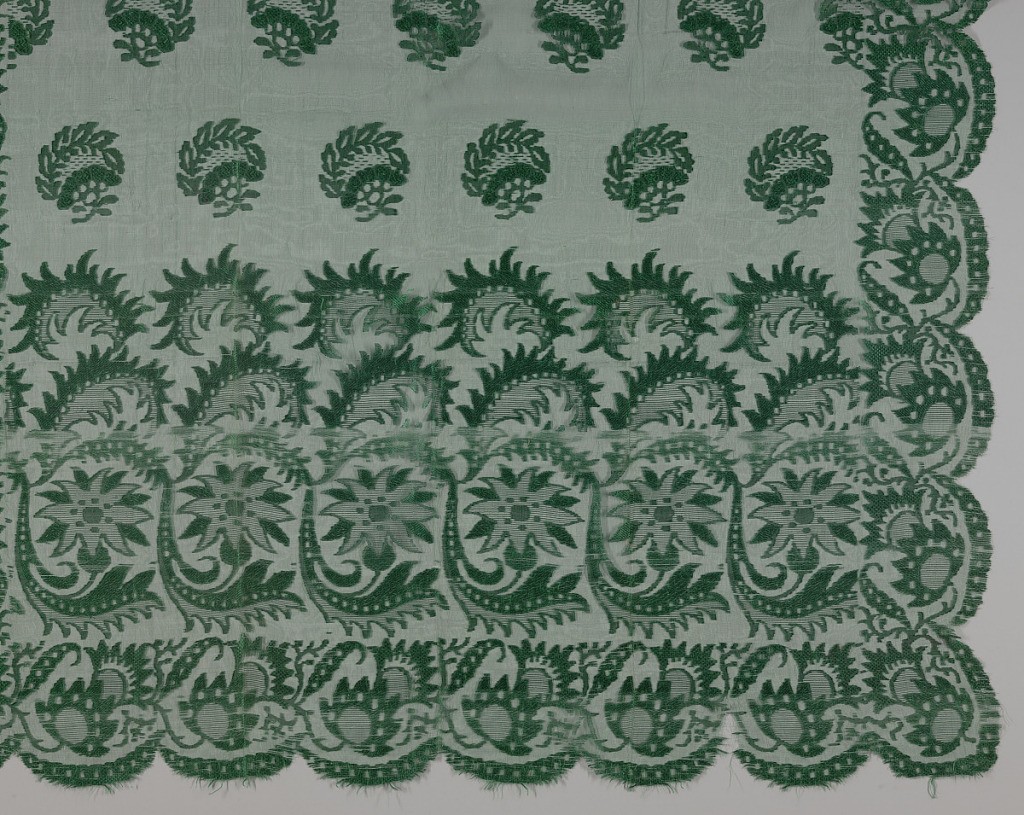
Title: Bonnet veil
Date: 19th century
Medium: silk Technique: machine-made lace
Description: Green bonnet veil patterned with conventionalized flowers that form three borders and rows across the field.